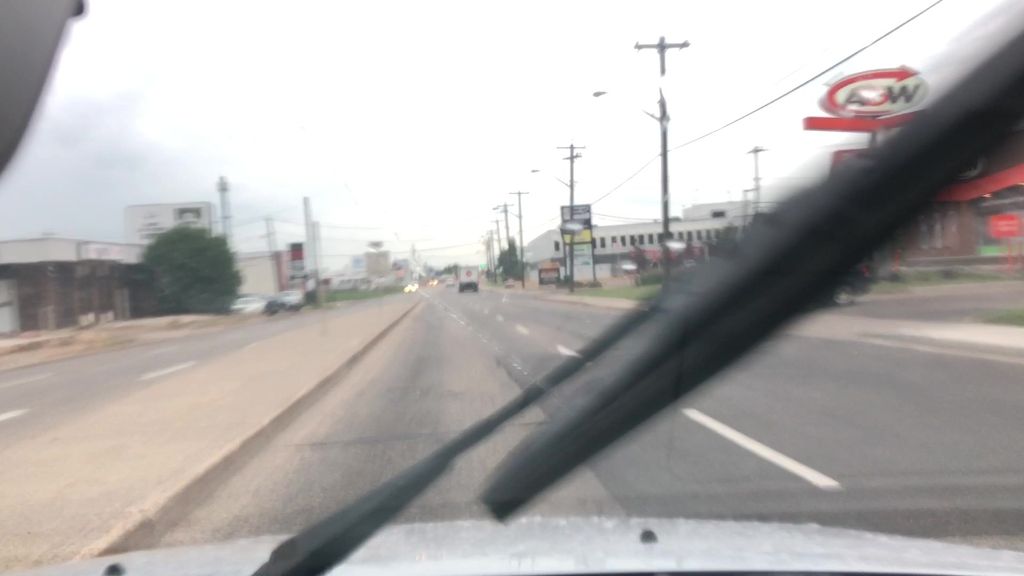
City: edmonton